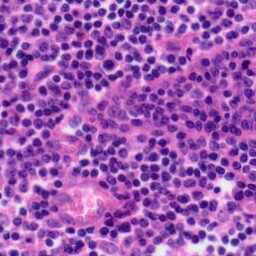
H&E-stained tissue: Tonsil